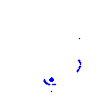
Particle: electron